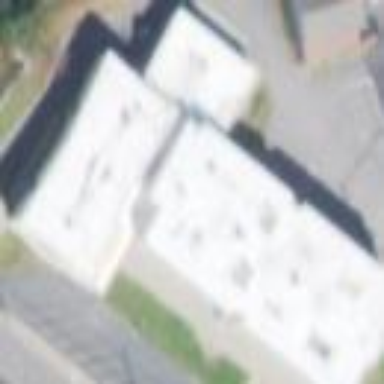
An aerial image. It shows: School building.